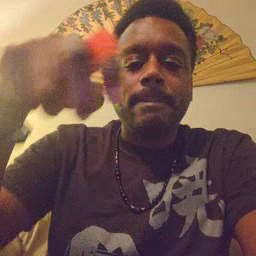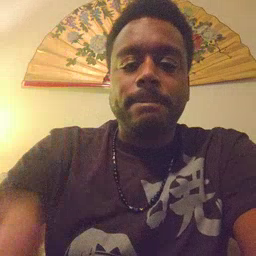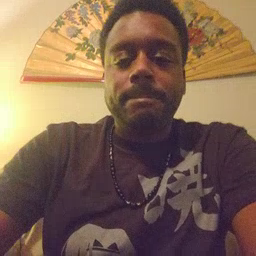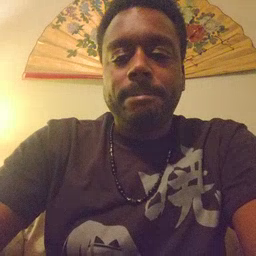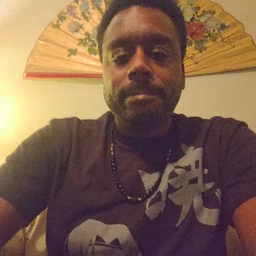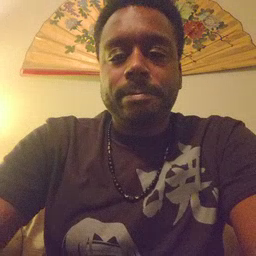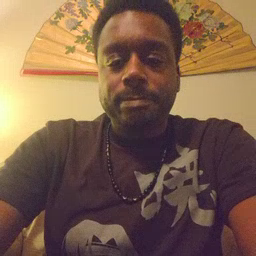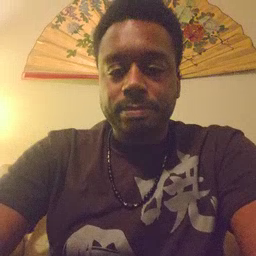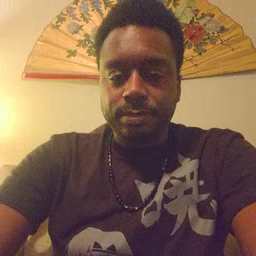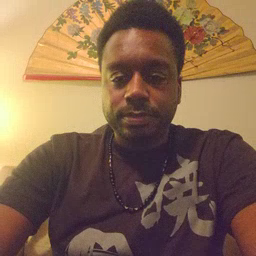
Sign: jump